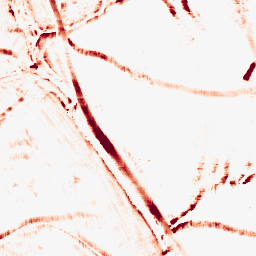
Category: morphological
Decomposition family: morphological_rect
Decomposition parameters: operation: opening
width: 10
height: 10
Upsampling method: bicubic
Upsampling parameters: scale: 2
Upsampling scale: 2